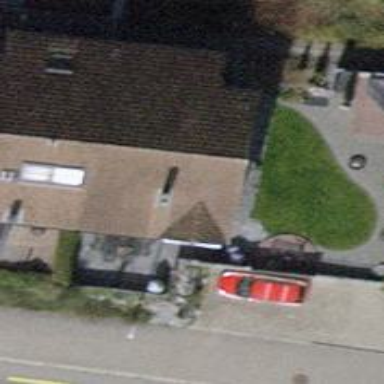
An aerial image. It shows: Semidetached house.